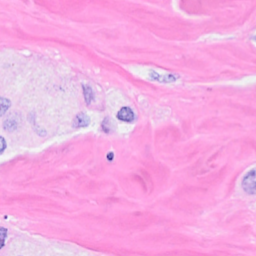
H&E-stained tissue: Breast